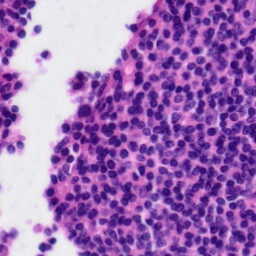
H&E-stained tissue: Tonsil